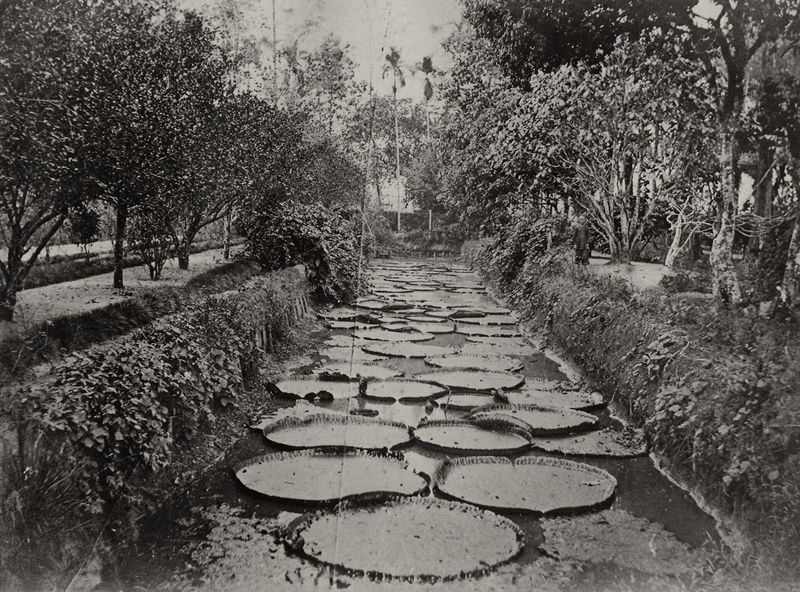
Titel: Lilienteich in einem Garten in Südchina
Künstler: Chinesischer Photograph
Schlagwörter: baum, blätter, dunkel, himmel, laub, mann, vogel, wasser, weiß, baumstämme, bäume, fluss, landschaft, see, teich, ufer, grau, licht, schwarz, anlage, gras, park, rosen, weg, wiese, alt, mensch, bach, baumstamm, birke, natur, schilf, spiegelung, stamm, büsche, einsam, kanal, sträucher, wege, kind, blatt, pflanze, pflanzen, bassin, garten, ranken, hang, allee, hecke, vegetation, wild, monet, schmal, gerade, palme, foto, fotografie, photographie, außen, algen, draußen, asien, schwarz weiss, kreise, sumpf, photo, china, efeu, beete, seerosen, graben, palmen, platten, seerose, indien, botanischer garten, botanik, bewuchs, hecken, parl, unschärfe, lotus, fontänen, schwarzweis, silbergelatine, seerosenblätter, wasserrosen, 19. jahrhundert, blä#tter, lotu, alleelotosblumenblätter, lotosblumen